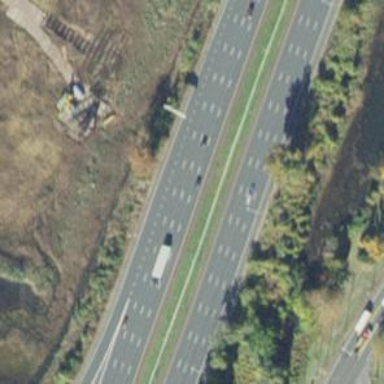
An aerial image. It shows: Motorway junction.